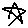
Label: star